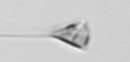
Label: Asterionellopsis_glacialis